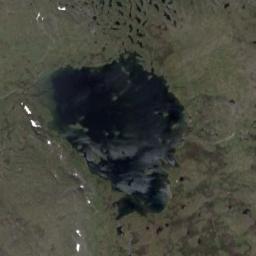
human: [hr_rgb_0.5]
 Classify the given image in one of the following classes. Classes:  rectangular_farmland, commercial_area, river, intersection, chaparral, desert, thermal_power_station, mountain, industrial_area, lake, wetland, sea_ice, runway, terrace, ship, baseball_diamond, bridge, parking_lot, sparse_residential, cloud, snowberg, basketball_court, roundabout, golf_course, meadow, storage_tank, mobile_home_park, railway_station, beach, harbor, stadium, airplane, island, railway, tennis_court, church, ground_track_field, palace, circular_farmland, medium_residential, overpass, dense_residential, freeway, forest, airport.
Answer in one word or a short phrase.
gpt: lake